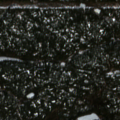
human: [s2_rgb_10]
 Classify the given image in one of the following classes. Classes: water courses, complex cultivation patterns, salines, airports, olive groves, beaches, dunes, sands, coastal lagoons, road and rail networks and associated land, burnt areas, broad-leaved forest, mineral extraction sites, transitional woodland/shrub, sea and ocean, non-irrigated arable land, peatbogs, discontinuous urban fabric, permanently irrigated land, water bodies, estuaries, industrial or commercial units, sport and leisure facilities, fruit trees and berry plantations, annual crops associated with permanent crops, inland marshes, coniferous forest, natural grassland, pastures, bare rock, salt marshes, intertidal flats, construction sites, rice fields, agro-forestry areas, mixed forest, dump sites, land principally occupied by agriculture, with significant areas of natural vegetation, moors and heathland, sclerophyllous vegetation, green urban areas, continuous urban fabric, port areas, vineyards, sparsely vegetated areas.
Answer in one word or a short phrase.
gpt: coniferous forest